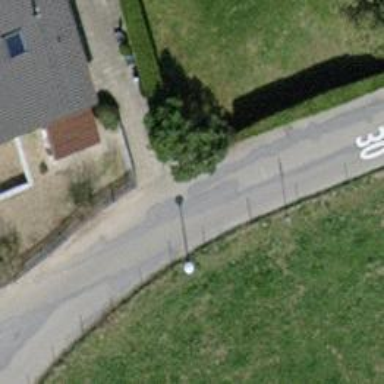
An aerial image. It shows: Residential road.